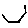
Label: hexagon